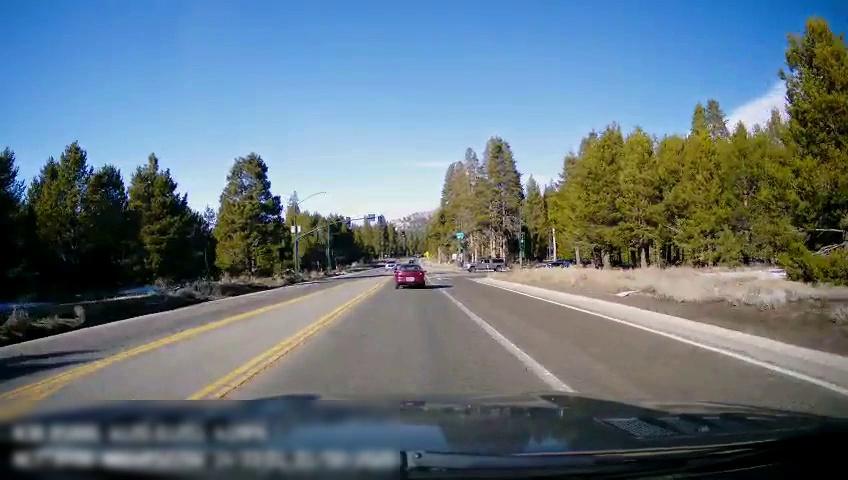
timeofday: Day
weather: Sunny
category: Drivable Space
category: Vehicles | Car
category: Vehicles | SUV
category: Vehicles | SUV
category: Lanes | Alternate Lane
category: Lanes | Current Lane
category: Lanes | Current Lane
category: Lanes | Opposite Lane
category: Lanes | Opposite Lane